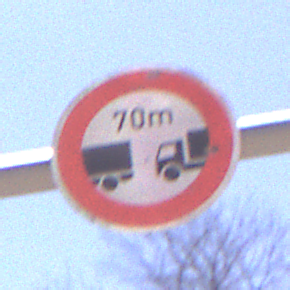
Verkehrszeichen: VerbotUnterschreitenMindestabstand
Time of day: Midday
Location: Outdoor (RoadRail)
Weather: Clear
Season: NotSpecified
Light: Natural